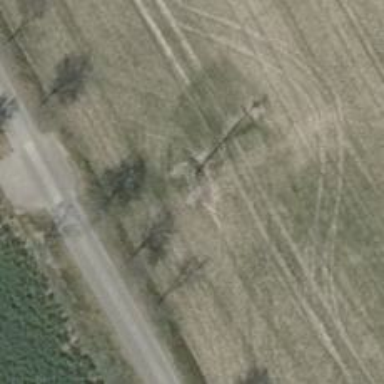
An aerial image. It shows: Power pole.